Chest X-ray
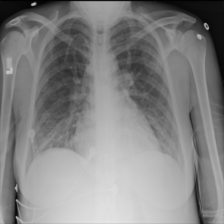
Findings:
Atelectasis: negative
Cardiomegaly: positive
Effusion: negative
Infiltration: positive
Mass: negative
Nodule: negative
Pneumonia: negative
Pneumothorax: negative
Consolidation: negative
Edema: negative
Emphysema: negative
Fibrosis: negative
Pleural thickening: negative
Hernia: negative